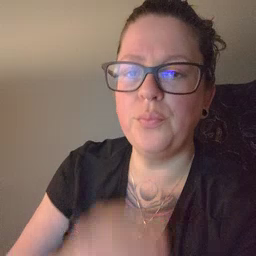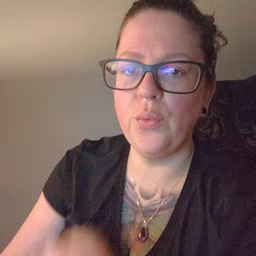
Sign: blow